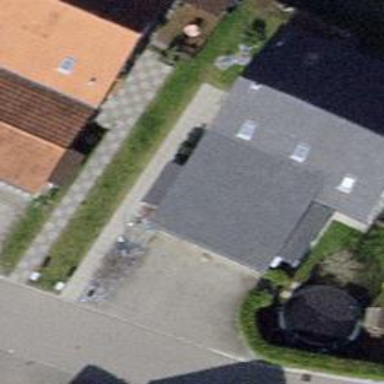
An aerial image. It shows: Garage.